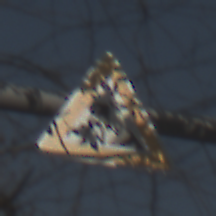
Verkehrszeichen: Arbeitsstelle
Umgebung: Outdoor, Nature
Tageszeit: MorningAfternoon
Wetter: Clear
Licht: Natural
Jahreszeit: Winter
Kontrast: HighContrast